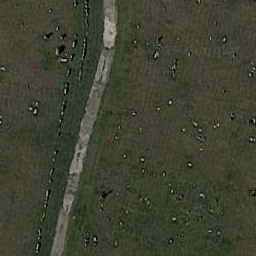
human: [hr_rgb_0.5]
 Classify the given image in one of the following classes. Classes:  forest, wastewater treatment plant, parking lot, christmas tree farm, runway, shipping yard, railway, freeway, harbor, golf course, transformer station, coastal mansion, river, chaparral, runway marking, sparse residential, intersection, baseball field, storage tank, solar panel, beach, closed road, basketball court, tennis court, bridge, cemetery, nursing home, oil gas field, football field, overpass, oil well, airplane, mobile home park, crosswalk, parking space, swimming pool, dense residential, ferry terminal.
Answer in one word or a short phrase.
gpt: cemetery